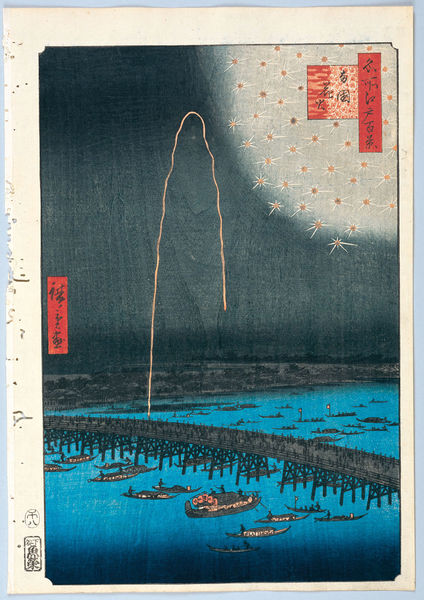
Titel: 100 berühmte Ansichten von Edo
Künstler: Utagawa Hiroshige
Schlagwörter: blau, himmel, meer, wasser, fluss, landschaft, see, ufer, nacht, ebene, brücke, sonne, boot, boote, japan, schiffe, schrift, steg, inschrift, schriftzeichen, linie, asien, sterne, holzdruck, stempel, china, maserung, bau, angeln, anglen, feuerwerk, djunke, lichtspur, hoshige